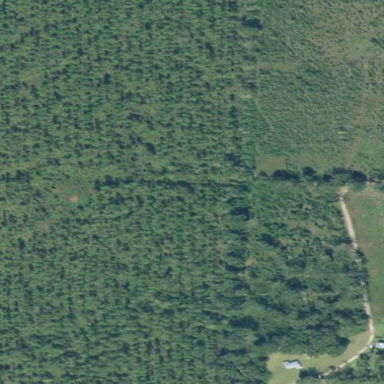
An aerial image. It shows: Forest area dominated by needle-leaved trees.